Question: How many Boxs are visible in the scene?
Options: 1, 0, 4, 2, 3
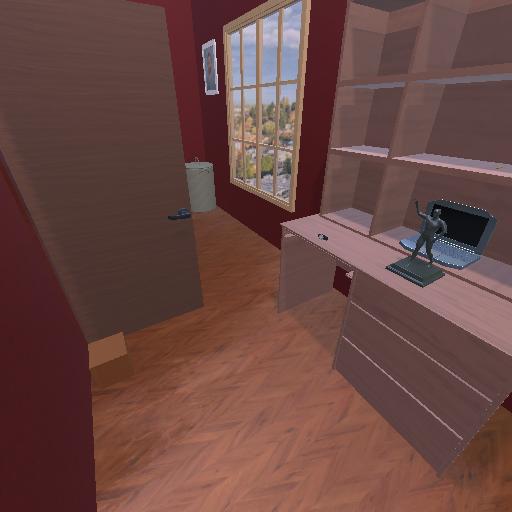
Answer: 1